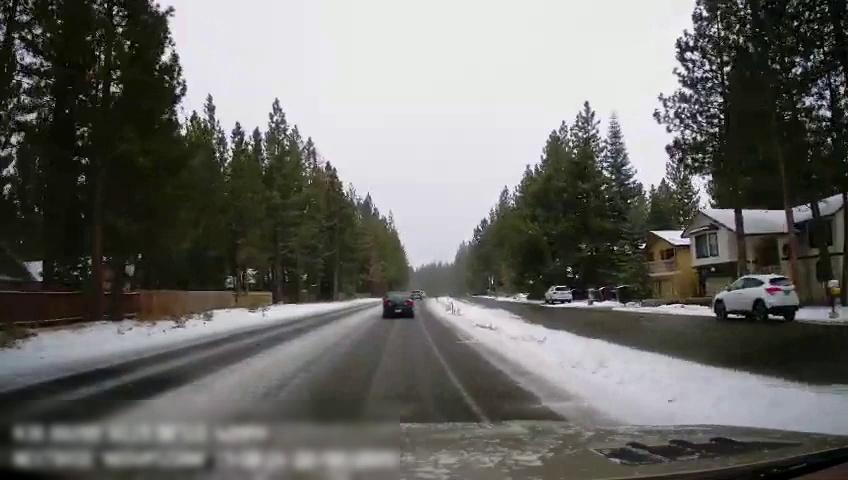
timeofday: Day
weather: Snowy
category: Drivable Space
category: Drivable Space
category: Vehicles | SUV
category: Vehicles | SUV
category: Vehicles | Car
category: Vehicles | Car
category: Lanes | Current Lane